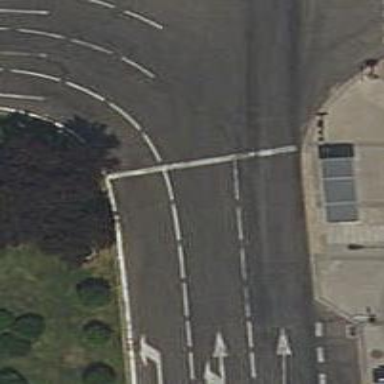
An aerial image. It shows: Road with traffic signals.